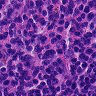
Metastatic tissue present: no